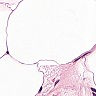
Metastatic tissue present: no